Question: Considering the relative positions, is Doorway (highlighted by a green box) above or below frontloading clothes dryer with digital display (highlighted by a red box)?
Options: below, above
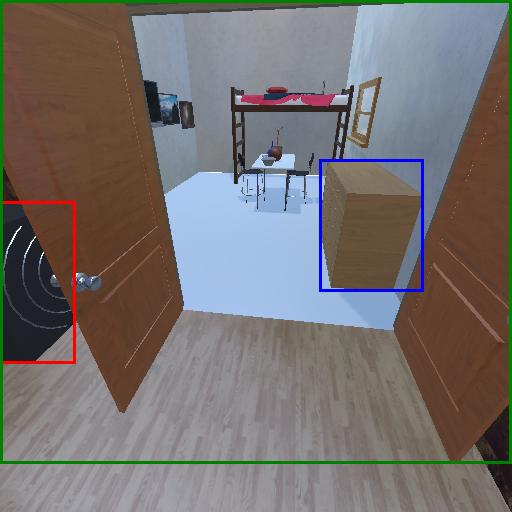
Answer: below